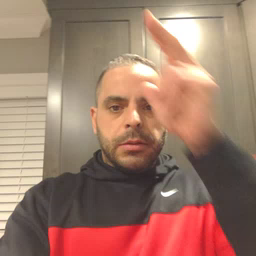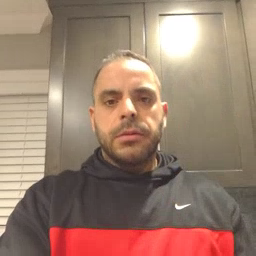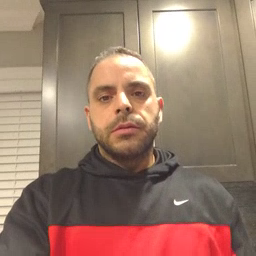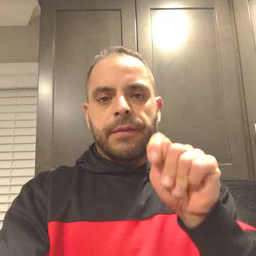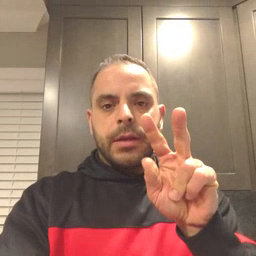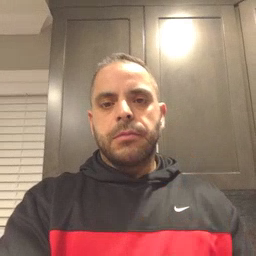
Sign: TV